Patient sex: F
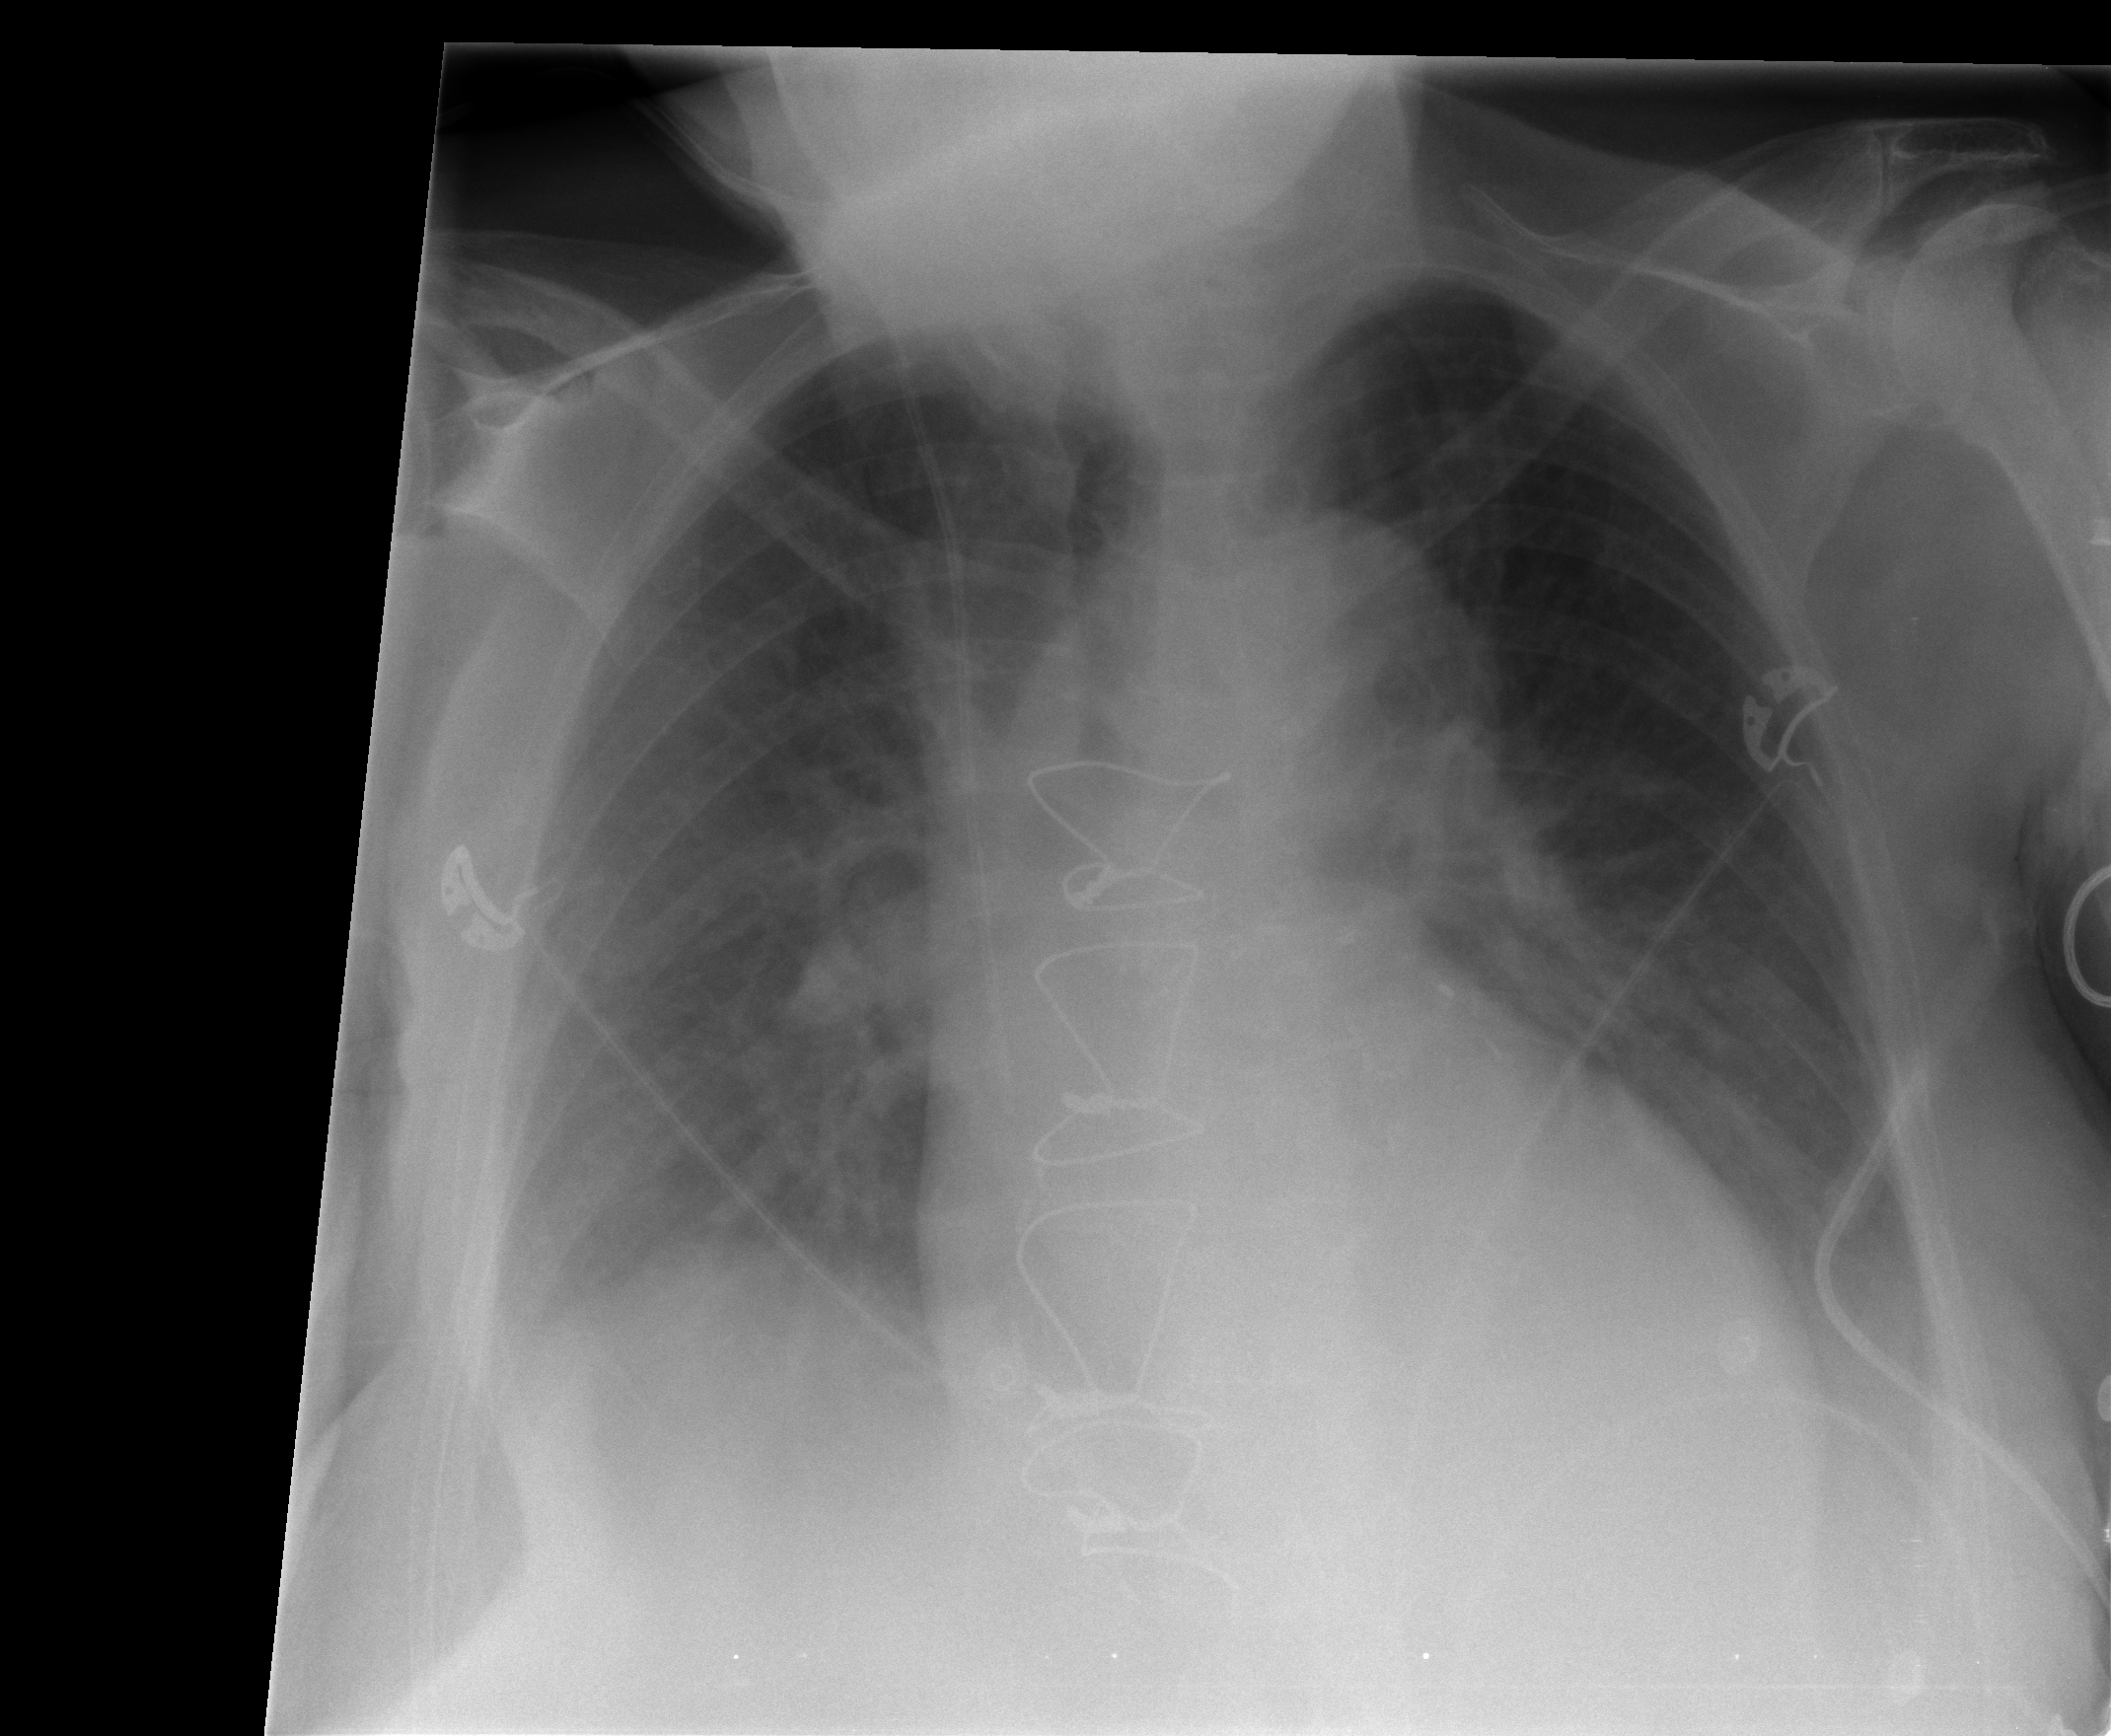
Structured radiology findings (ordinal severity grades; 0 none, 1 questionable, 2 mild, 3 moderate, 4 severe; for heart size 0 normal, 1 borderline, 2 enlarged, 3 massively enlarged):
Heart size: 2
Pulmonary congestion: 2
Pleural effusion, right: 2
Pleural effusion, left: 2
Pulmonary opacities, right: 0
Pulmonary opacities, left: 0
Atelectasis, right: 2
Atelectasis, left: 2